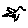
Label: bird